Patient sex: M
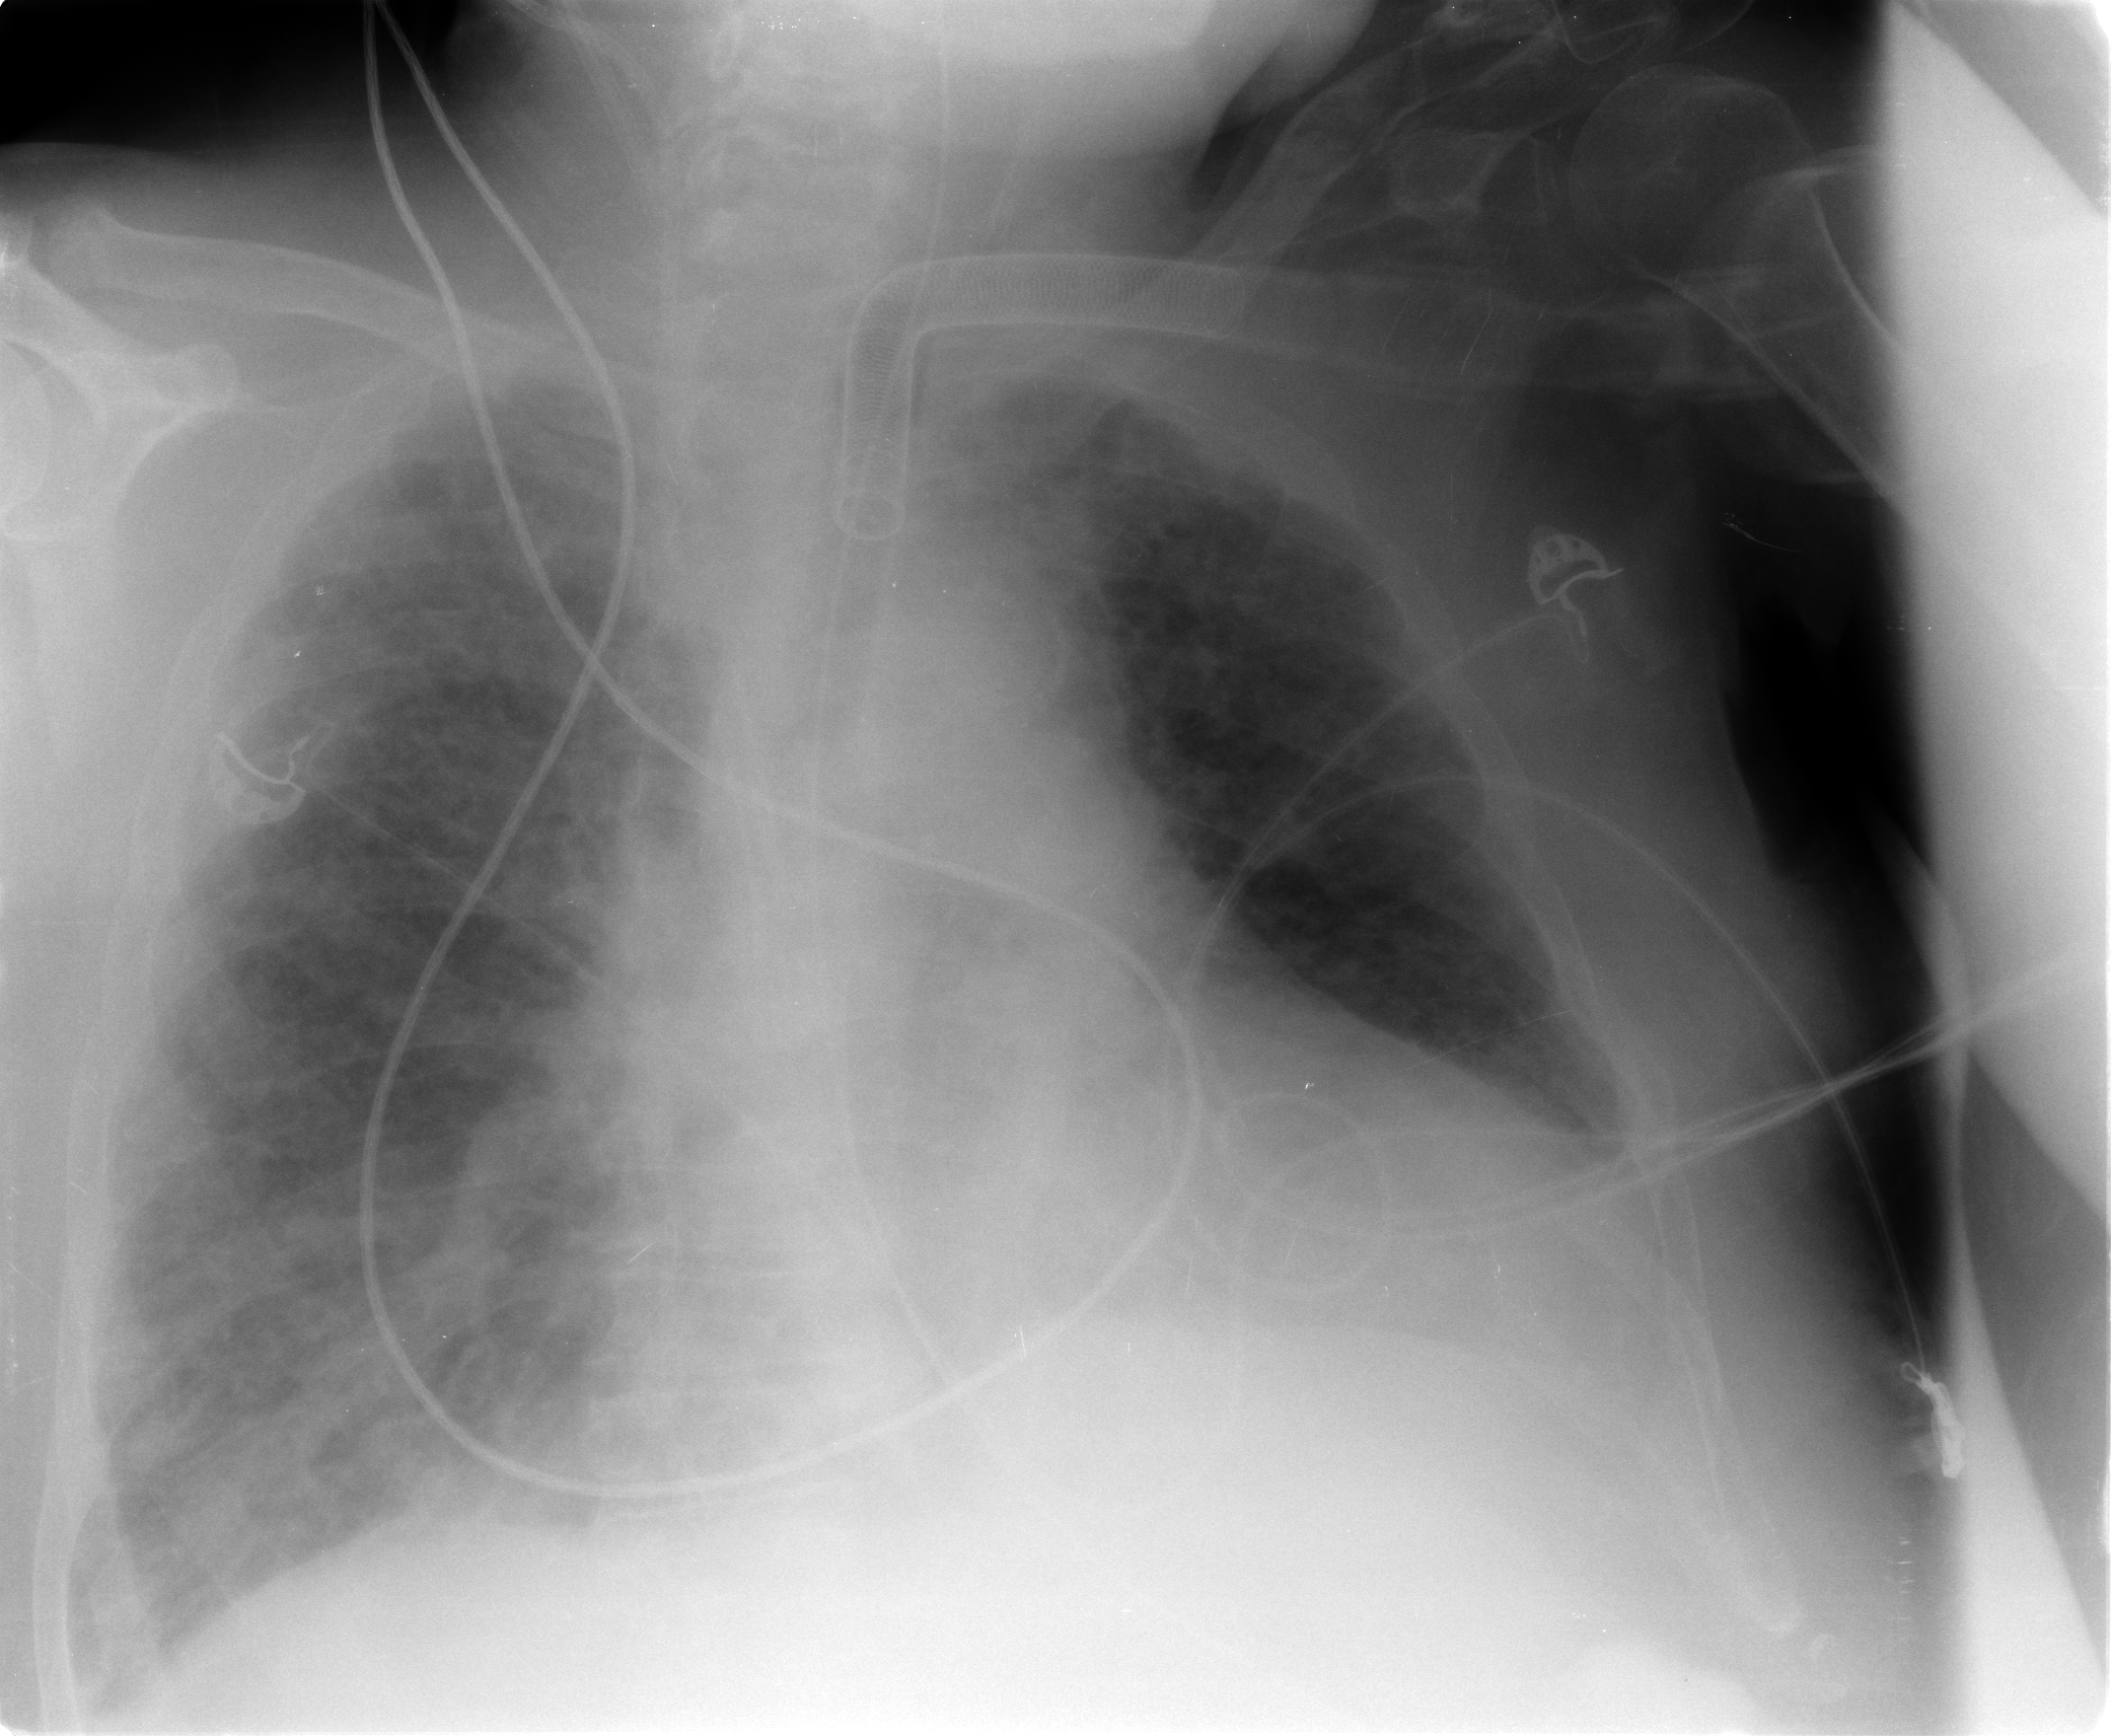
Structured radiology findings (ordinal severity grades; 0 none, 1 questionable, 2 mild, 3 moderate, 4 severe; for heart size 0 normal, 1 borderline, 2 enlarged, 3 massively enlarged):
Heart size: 2
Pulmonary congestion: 2
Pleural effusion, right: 1
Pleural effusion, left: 2
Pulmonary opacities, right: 4
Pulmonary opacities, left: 3
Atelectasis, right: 2
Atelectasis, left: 2